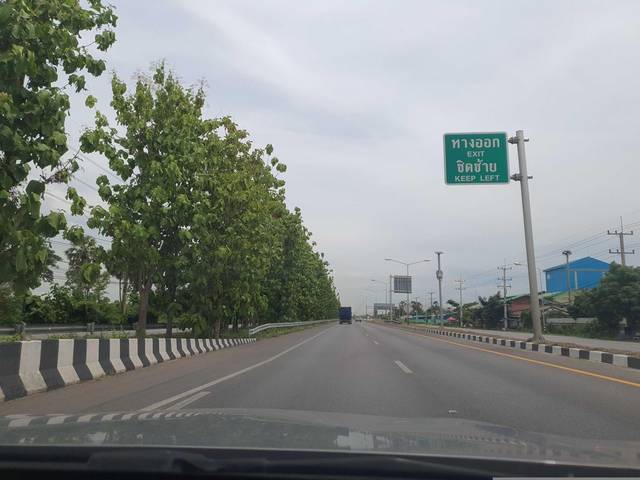
Region: Thailand
Coordinates: 13.155, 99.849